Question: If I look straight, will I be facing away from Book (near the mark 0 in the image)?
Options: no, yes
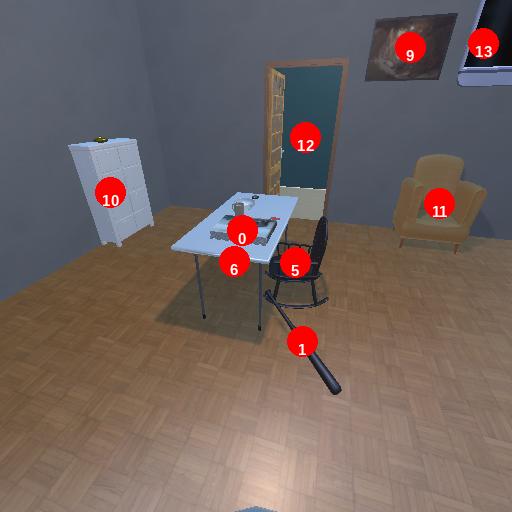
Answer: no